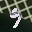
Label: 9